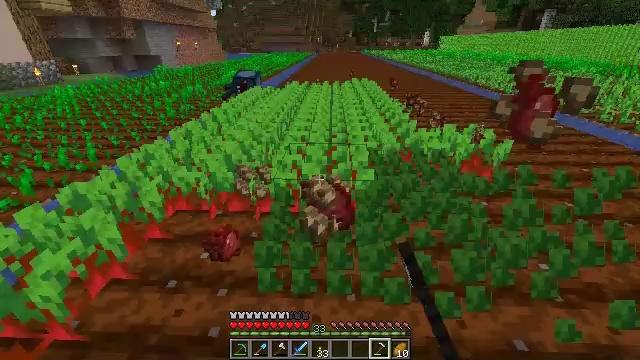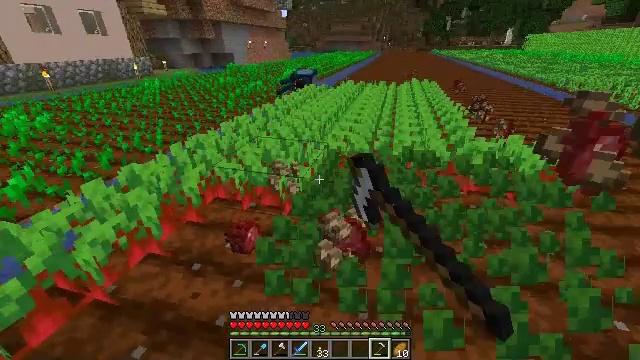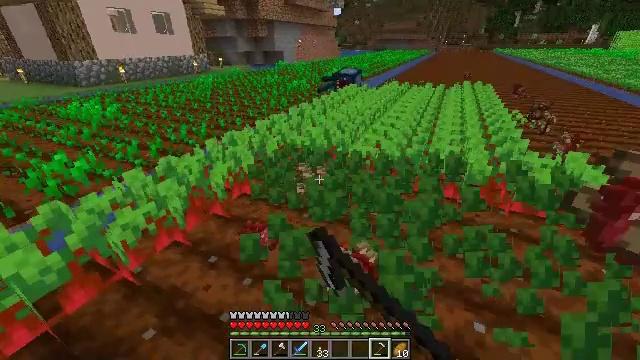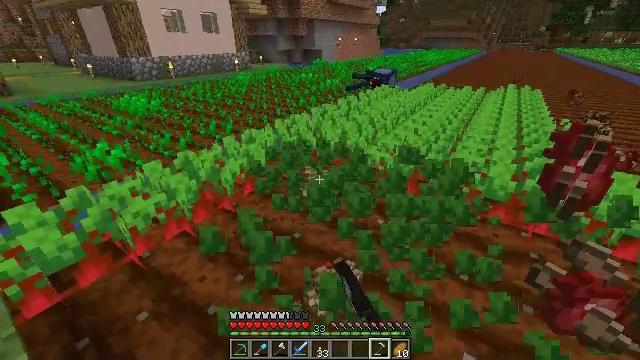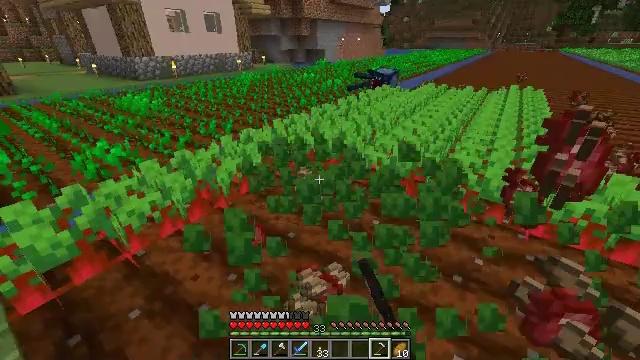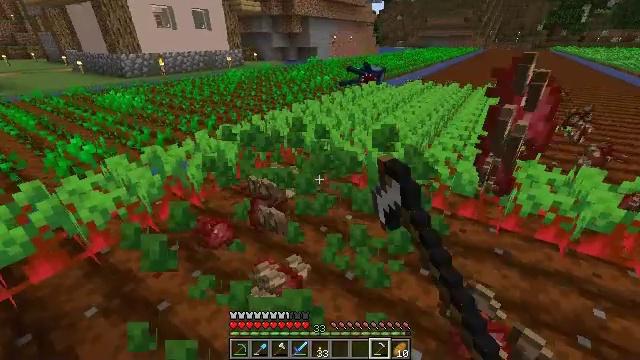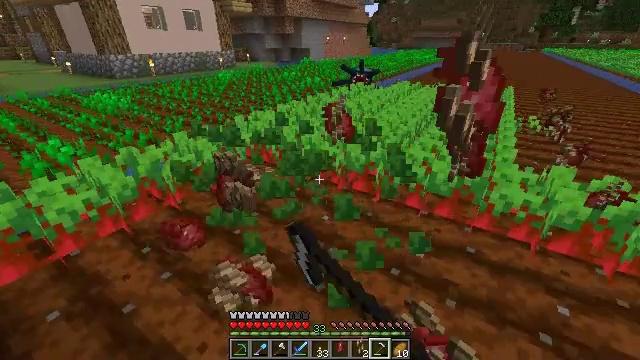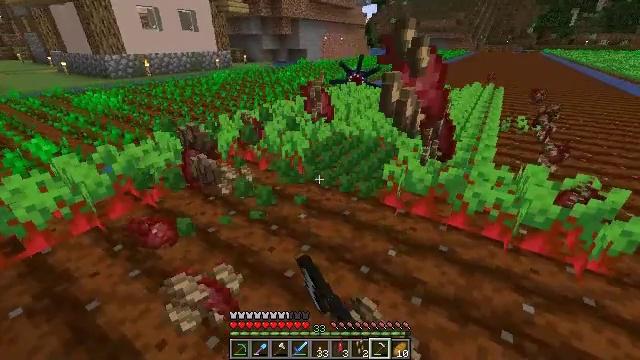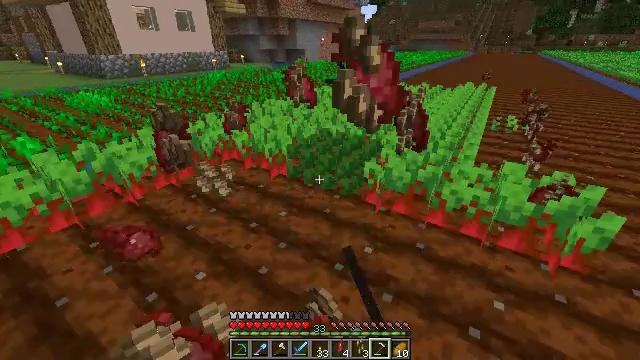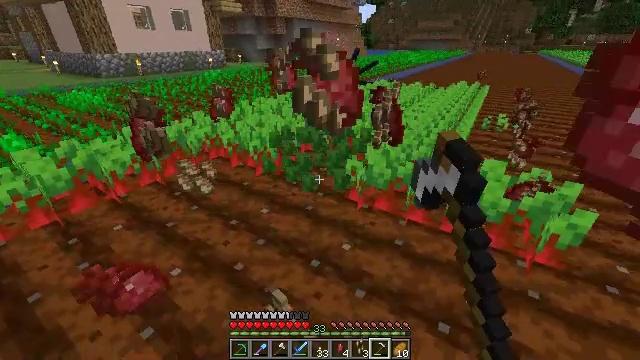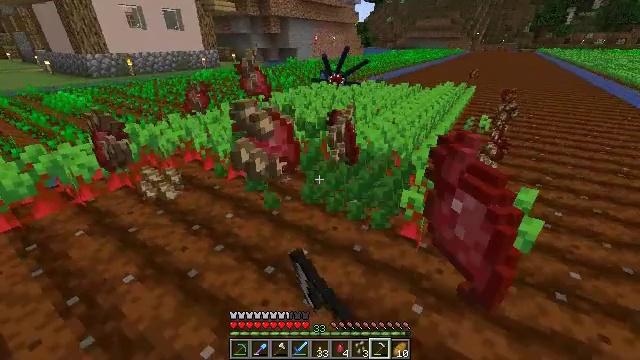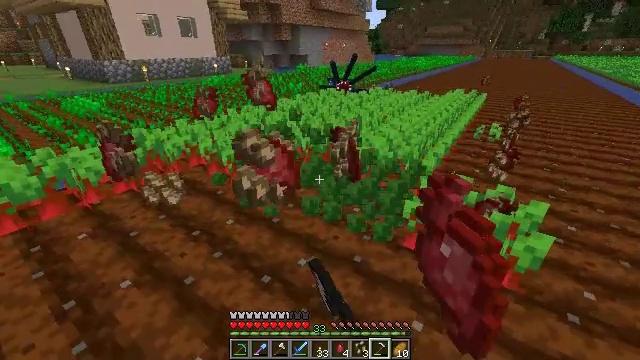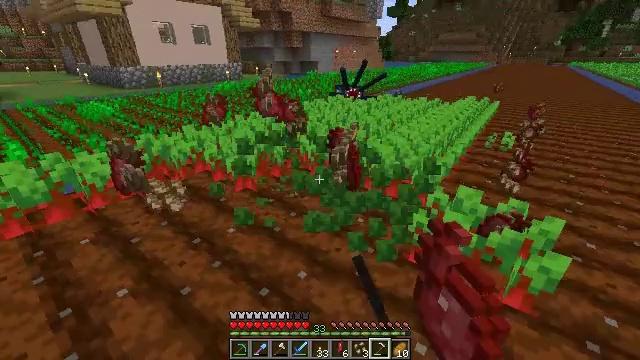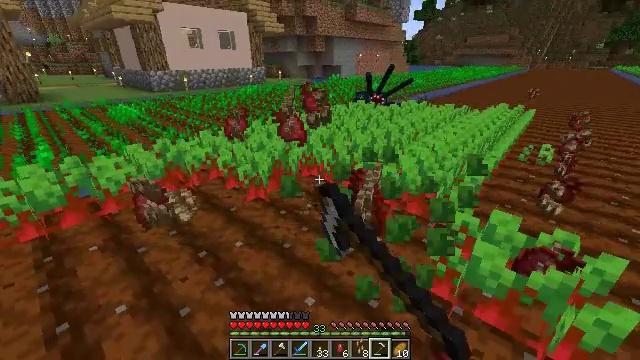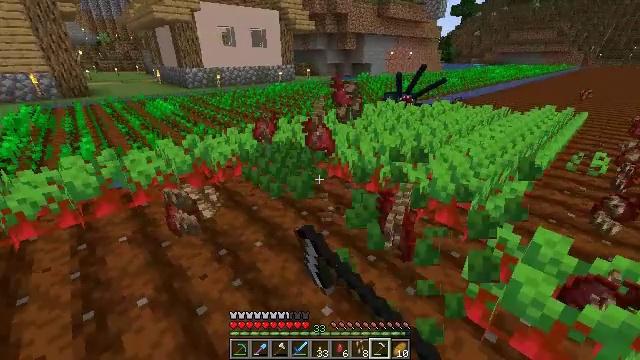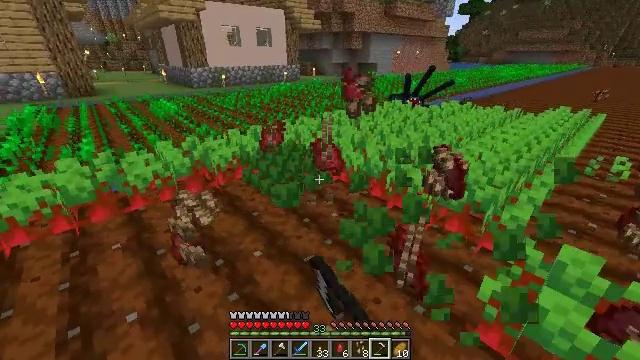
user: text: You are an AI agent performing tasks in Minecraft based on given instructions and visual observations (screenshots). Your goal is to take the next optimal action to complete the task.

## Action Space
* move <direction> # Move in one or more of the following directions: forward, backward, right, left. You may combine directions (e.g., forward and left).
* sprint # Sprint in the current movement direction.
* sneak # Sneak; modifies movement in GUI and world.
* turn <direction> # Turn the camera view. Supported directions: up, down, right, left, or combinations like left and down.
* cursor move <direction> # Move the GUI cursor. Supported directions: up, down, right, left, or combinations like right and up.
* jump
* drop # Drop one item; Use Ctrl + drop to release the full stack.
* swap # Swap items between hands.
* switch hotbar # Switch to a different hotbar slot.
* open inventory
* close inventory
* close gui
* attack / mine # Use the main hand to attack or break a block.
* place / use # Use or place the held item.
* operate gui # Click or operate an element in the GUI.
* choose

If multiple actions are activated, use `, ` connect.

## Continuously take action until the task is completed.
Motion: motion action
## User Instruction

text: Collect beetroots from the field.
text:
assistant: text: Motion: move forward and move right, turn left, attack / mine
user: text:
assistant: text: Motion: move right, turn left, attack / mine
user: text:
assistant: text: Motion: move right, turn left, attack / mine
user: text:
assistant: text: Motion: move right, attack / mine
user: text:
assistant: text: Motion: move right, turn right, attack / mine
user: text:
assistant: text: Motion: move right, attack / mine
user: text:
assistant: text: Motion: move right, attack / mine
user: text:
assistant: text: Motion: move right, attack / mine
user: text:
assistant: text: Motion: move right, attack / mine
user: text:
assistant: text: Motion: move right, attack / mine
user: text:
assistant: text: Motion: move forward, turn left and up, attack / mine
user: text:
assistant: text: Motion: move forward, turn left and up, attack / mine
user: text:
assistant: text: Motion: move forward, turn left, attack / mine
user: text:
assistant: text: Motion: move forward, turn left, attack / mine
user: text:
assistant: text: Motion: move forward and move right, turn left, attack / mine
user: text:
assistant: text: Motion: move forward and move right, attack / mine
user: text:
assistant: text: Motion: move forward and move right, turn right and up, attack / mine
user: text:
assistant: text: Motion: move right, turn right, attack / mine
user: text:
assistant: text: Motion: move right, turn right, attack / mine
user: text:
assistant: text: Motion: move right, turn right, attack / mine
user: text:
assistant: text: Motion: move right, attack / mine
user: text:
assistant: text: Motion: move right, attack / mine
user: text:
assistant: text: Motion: move right, attack / mine
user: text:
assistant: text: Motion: move right, turn left and down, attack / mine
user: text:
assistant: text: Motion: move right, turn left and down, attack / mine
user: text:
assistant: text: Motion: turn left and down, attack / mine
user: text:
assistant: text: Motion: turn left and down, attack / mine
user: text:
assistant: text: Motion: move back and move left, turn left and down, attack / mine
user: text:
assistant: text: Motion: move back and move left, turn left and down, attack / mine
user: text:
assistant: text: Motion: move back and move left, turn left and down, attack / mine